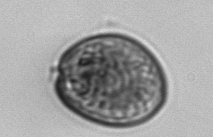
Label: Prorocentrum